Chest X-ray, PA view. Patient: 32 years old, sex M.
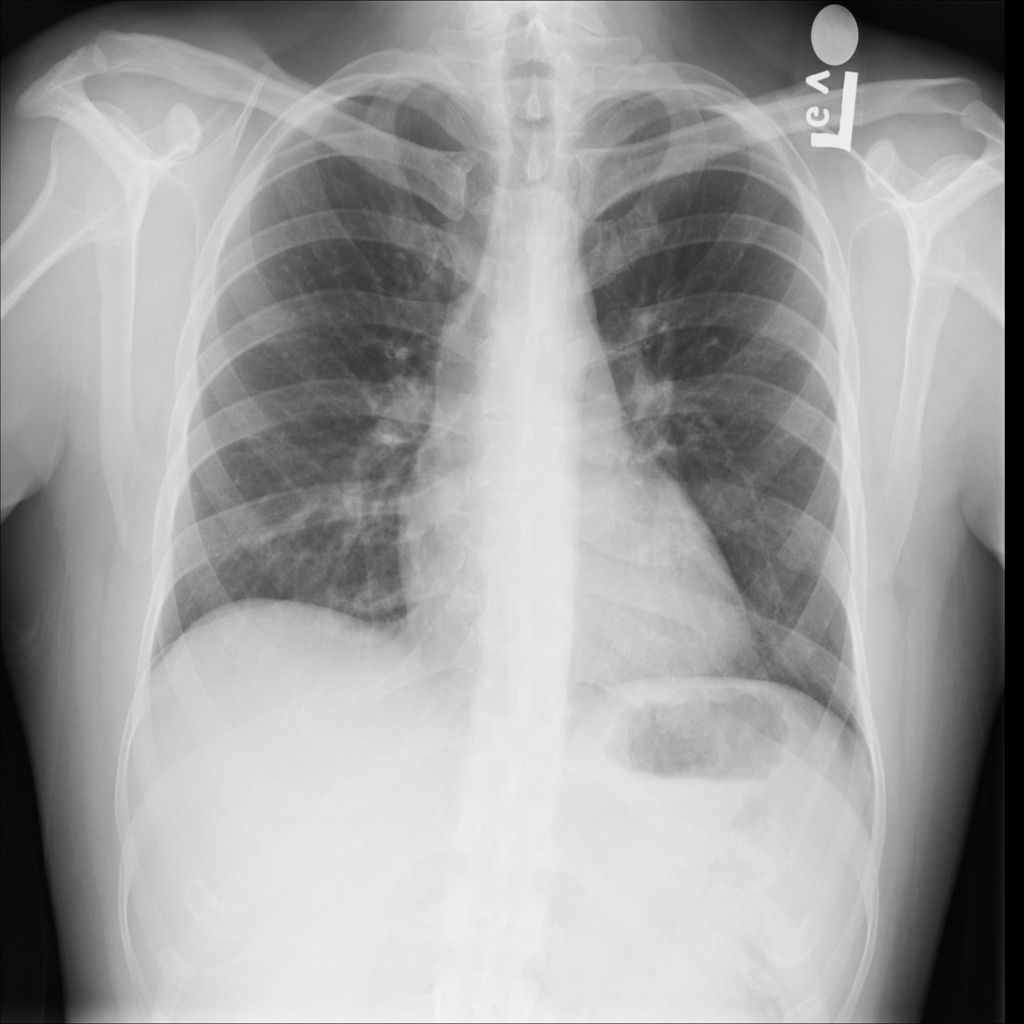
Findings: No Finding